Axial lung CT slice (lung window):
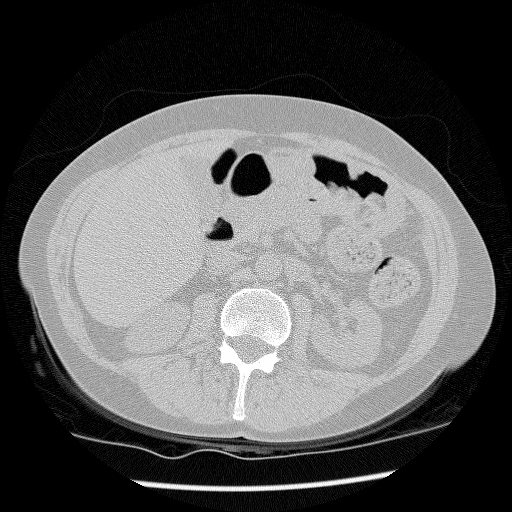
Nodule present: no